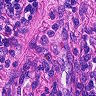
Metastatic tissue present: no